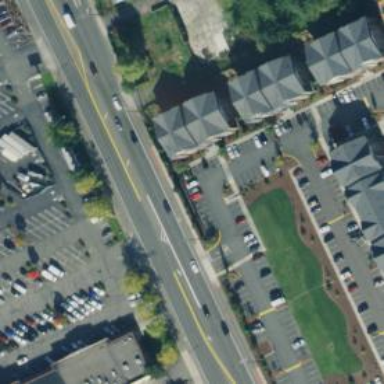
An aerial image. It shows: Asphalt road with primary link designation.